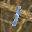
Label: 1